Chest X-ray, PA view. Patient: 75 years old, sex F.
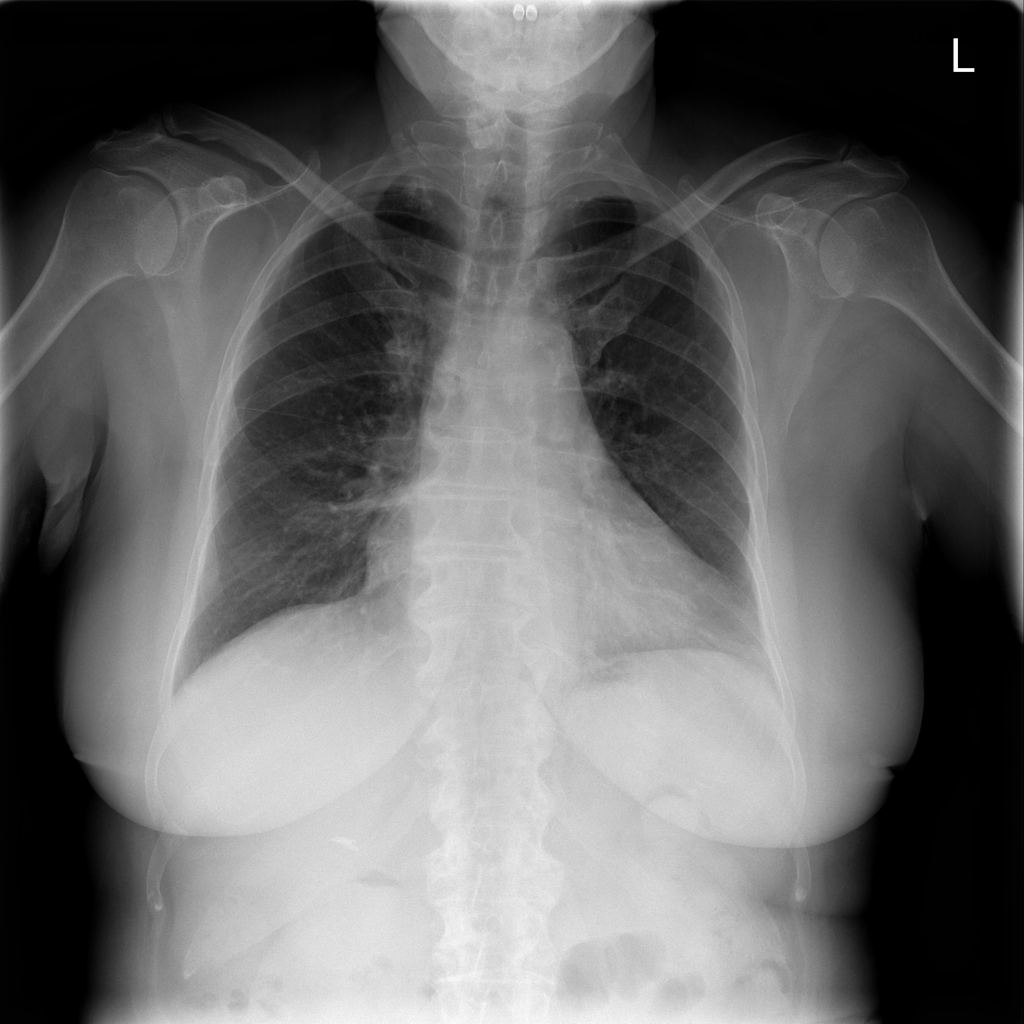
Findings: Mass